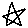
Label: star